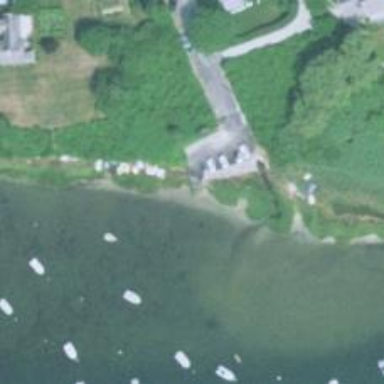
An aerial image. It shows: Slipway on leisure land.